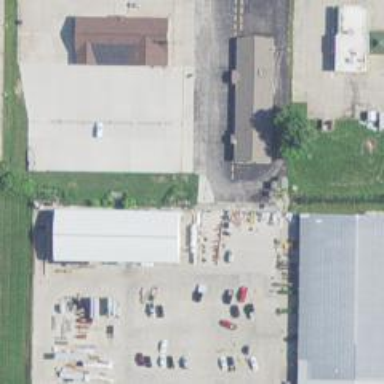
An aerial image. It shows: Retail building that serves as country store.